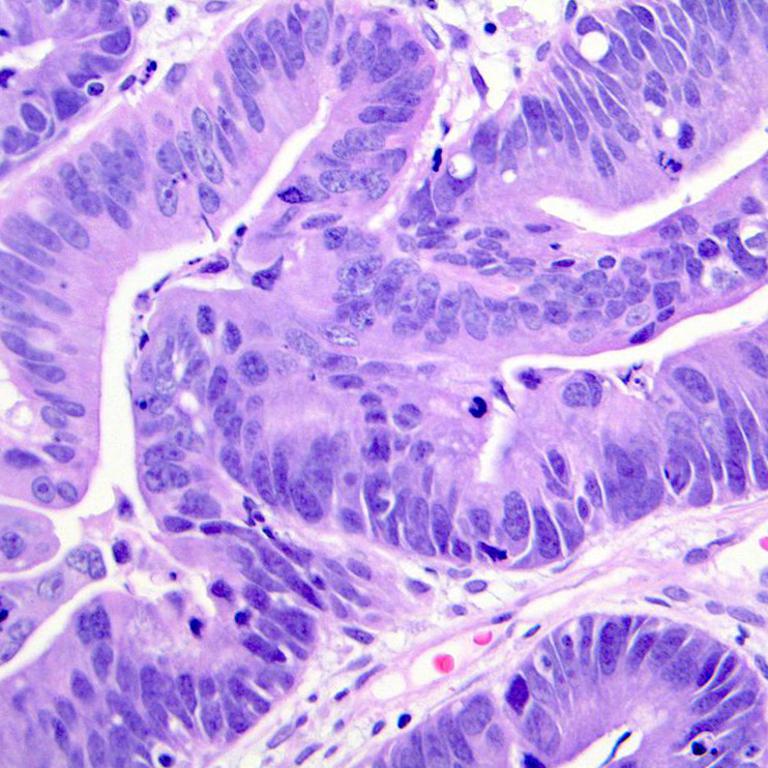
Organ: colon
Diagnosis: adenocarcinomas